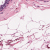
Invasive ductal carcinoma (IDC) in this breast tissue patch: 0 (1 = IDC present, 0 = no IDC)